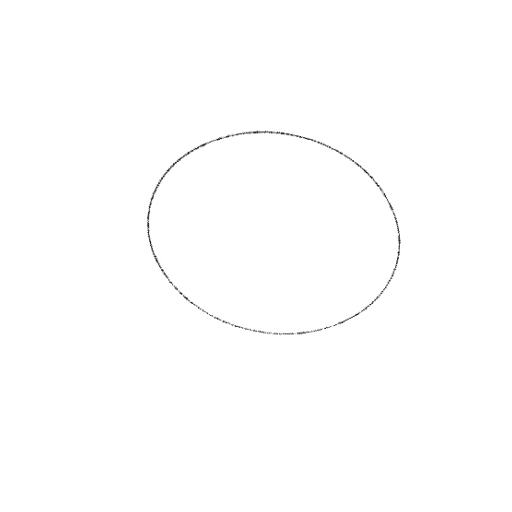
Crossing number: 0